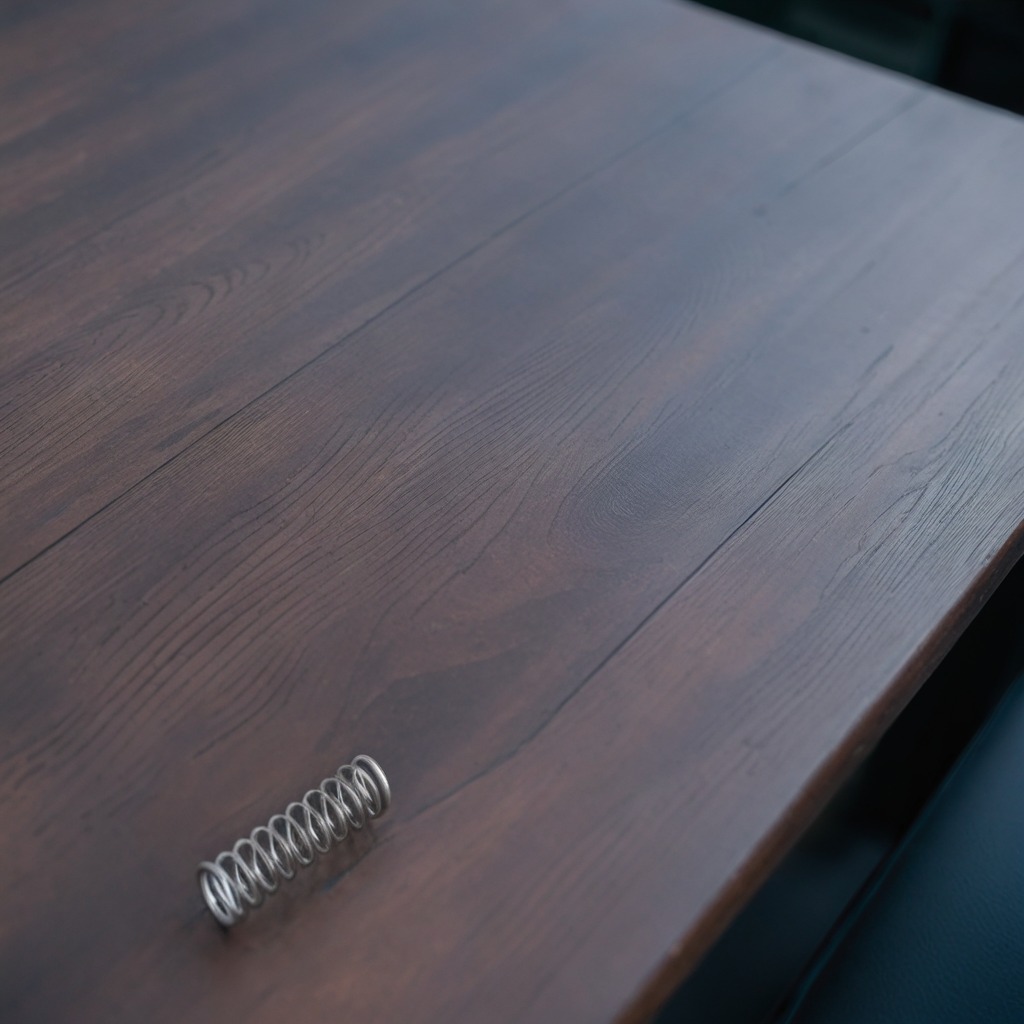
A coiled metal spring is lying on a table.